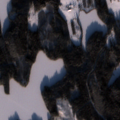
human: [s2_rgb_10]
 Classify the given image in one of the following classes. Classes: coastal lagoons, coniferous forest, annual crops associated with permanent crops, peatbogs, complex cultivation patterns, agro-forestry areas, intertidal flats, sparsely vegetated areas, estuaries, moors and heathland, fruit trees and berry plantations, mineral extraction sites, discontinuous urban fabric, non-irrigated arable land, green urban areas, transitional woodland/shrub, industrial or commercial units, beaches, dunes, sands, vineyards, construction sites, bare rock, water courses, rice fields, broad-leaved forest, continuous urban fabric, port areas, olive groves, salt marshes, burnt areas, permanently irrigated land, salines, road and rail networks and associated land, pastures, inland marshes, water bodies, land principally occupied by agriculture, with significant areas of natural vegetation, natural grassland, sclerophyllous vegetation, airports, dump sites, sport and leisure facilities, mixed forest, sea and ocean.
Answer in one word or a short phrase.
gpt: land principally occupied by agriculture, with significant areas of natural vegetation, coniferous forest, mixed forest, water bodies